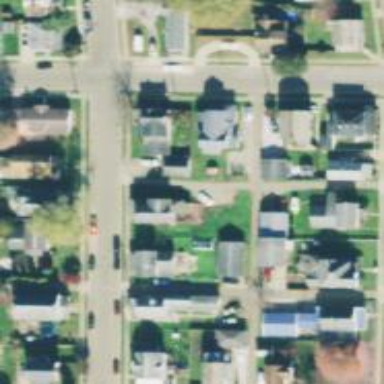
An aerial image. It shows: Alley classified as service road.